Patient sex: M
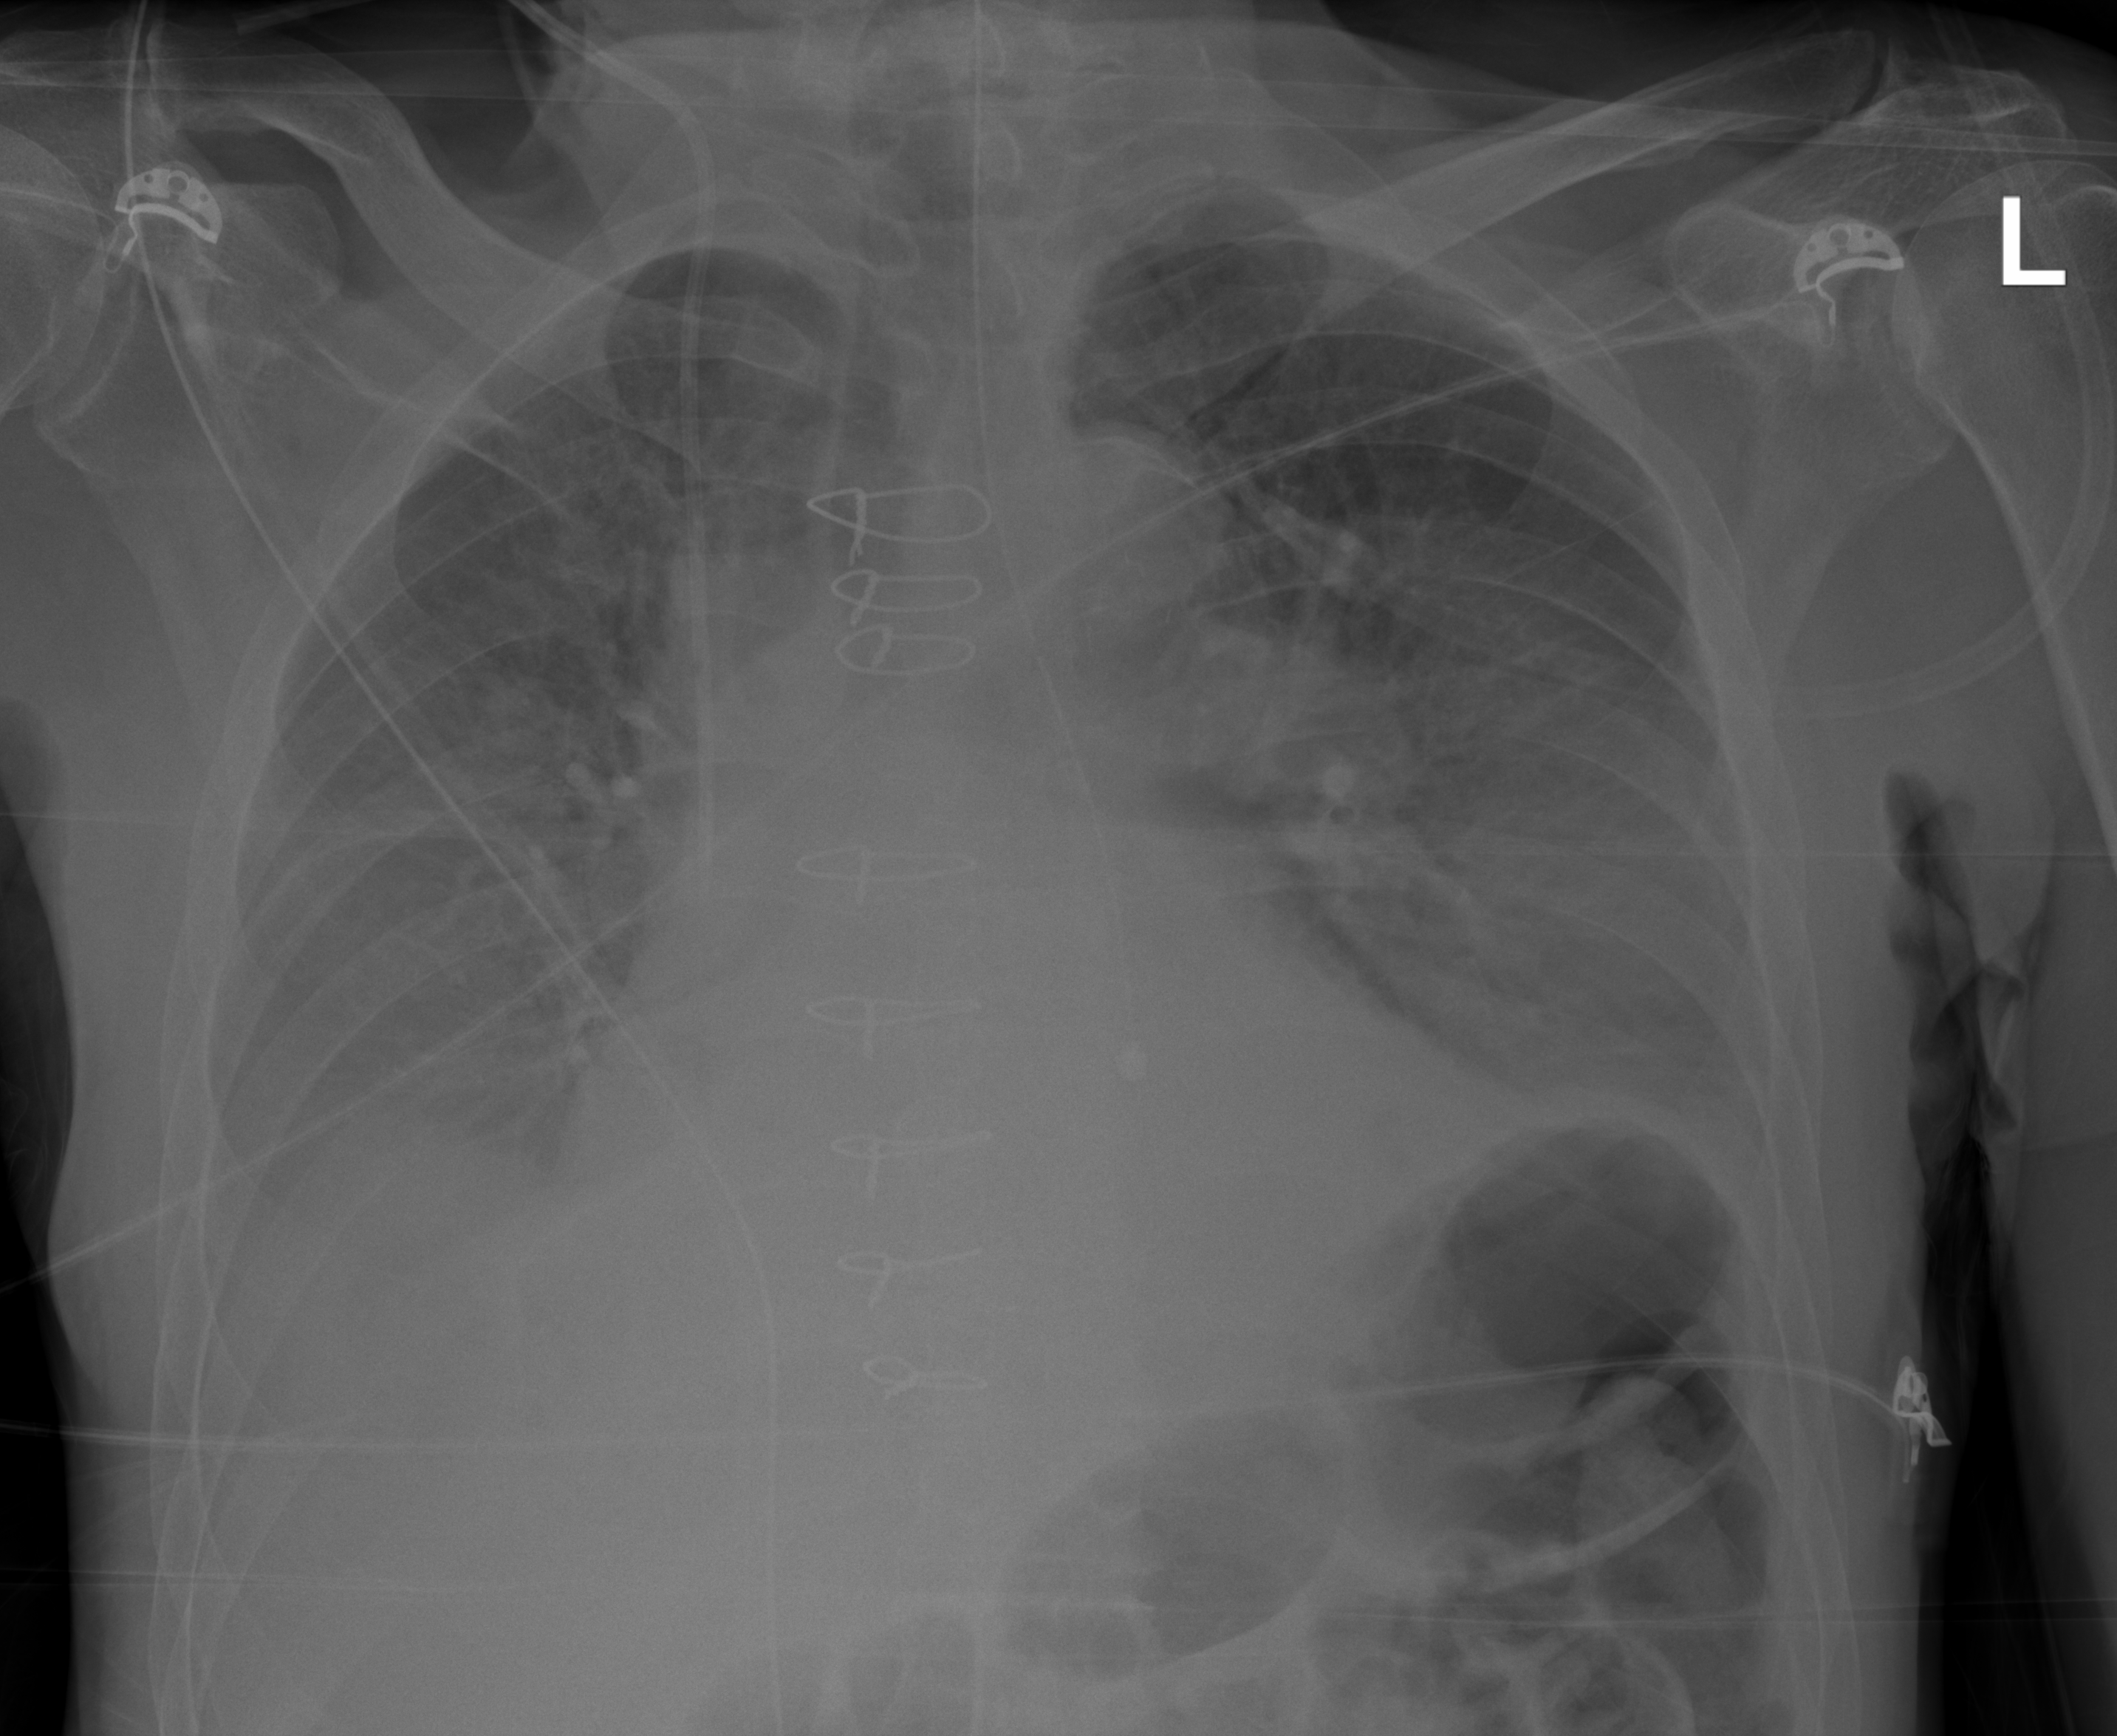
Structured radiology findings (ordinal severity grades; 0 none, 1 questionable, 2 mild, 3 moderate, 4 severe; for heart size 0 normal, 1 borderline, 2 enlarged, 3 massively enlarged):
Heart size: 1
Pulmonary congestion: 1
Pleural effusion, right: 3
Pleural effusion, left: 3
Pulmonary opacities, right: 2
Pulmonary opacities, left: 2
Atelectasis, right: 3
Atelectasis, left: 3